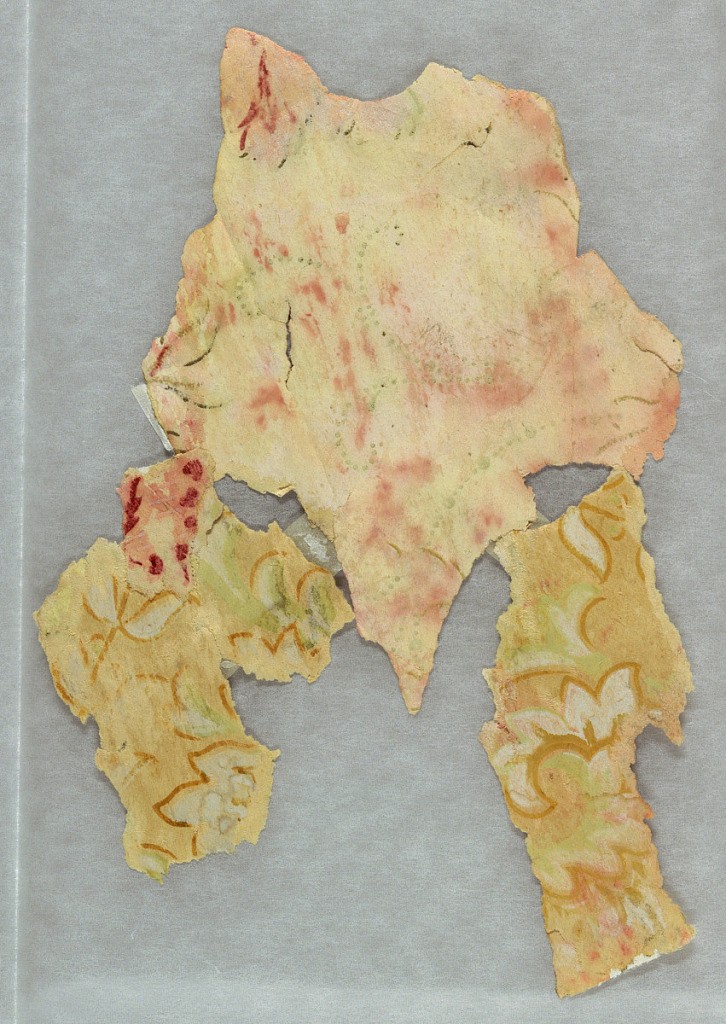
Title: Sidewall - fragment
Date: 1870–75
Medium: Machine-printed on machine-made paper
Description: A small asymmetrical design composed of scrolls and leaf sprays. This paper was the fourth layer from the top of six layers found on walls in the old Jacob Ruf farmhouse in Kaaterskill Junction, New York.